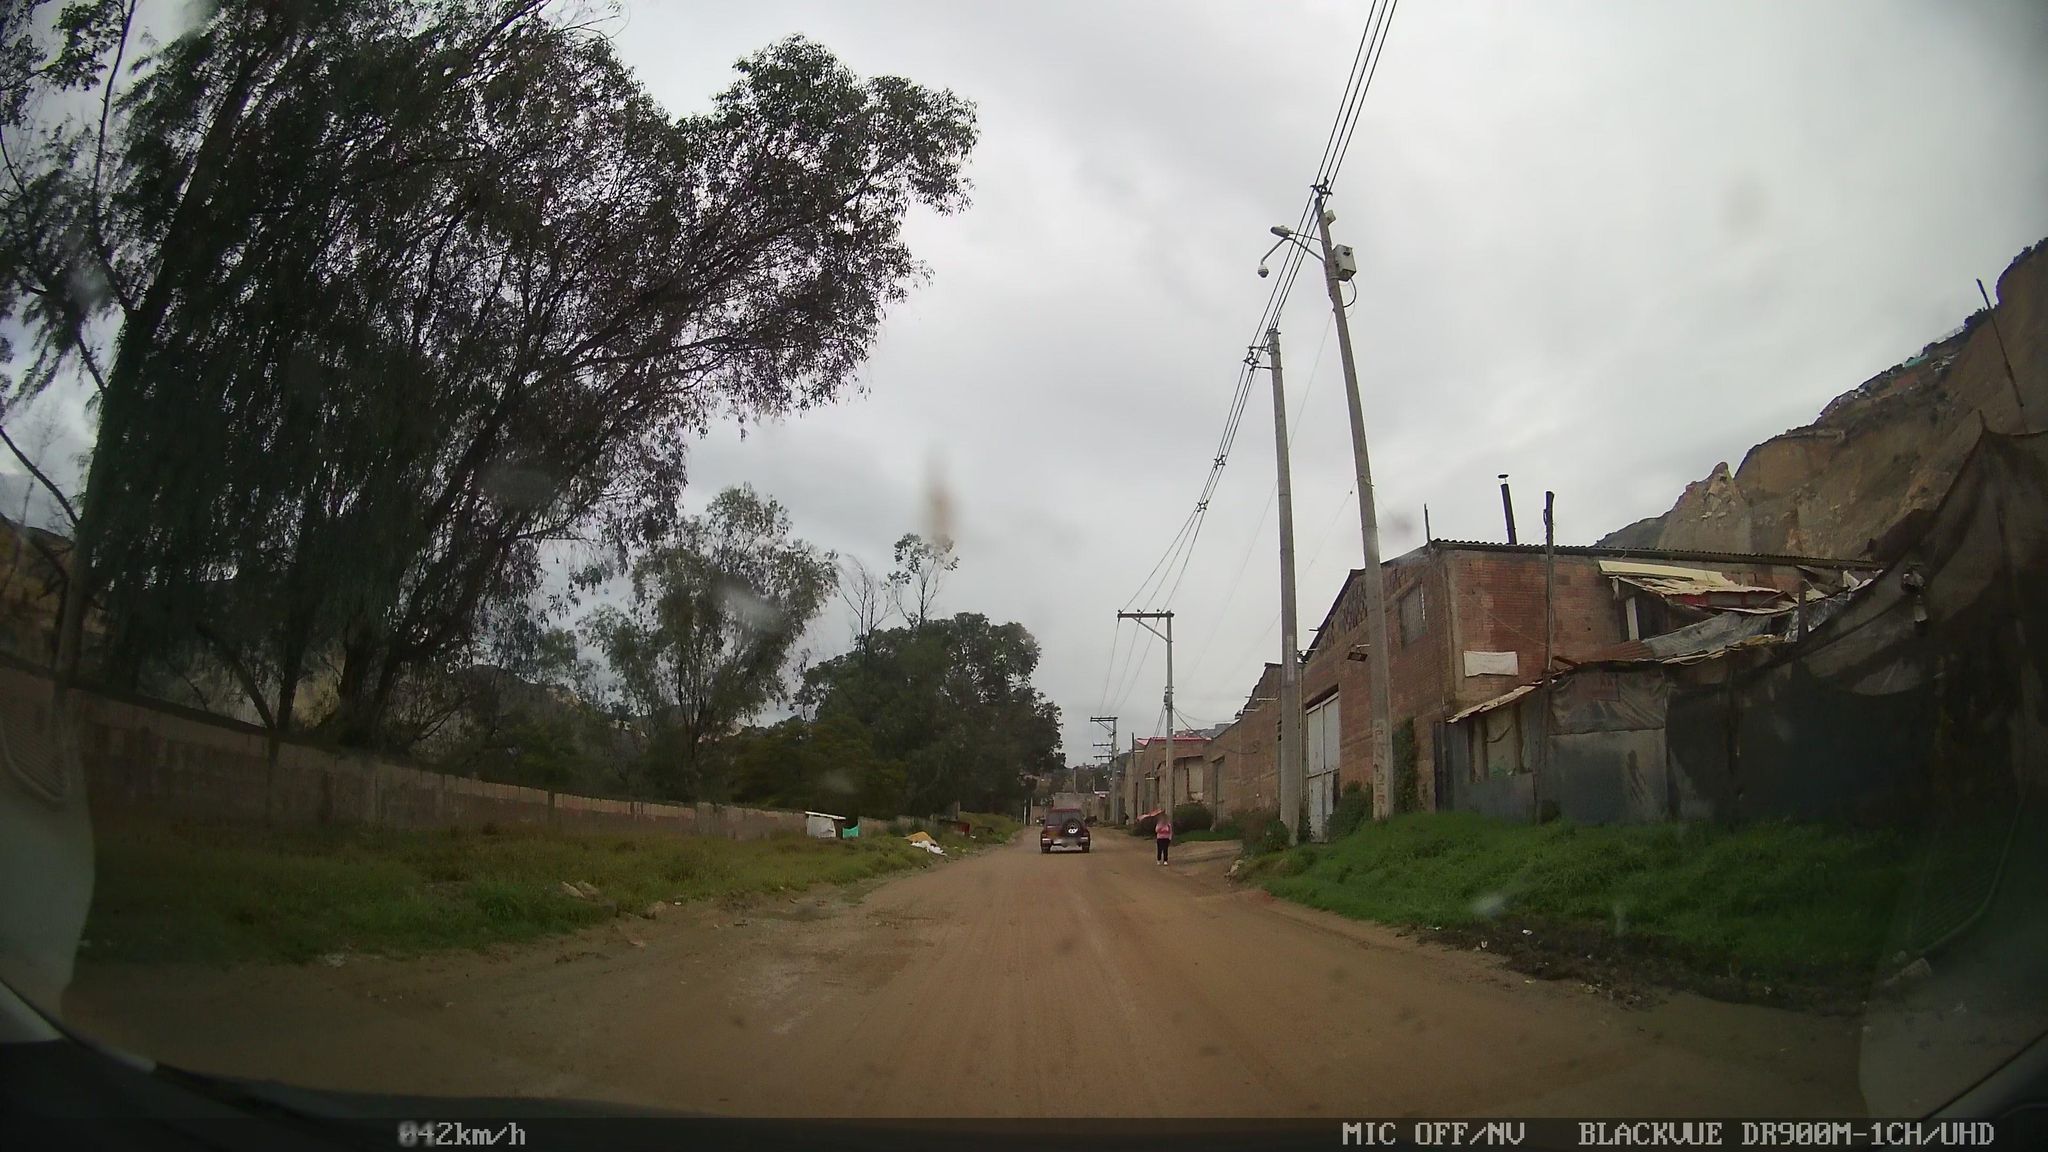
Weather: cloudy
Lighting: day
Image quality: slightly poor
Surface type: driving surface
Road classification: secondary
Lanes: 2
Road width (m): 4.0
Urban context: urban centre
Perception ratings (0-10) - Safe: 1.74, Lively: 0.92, Beautiful: 4.44, Boring: 5.89, Depressing: 6.59, Wealthy: 0.38